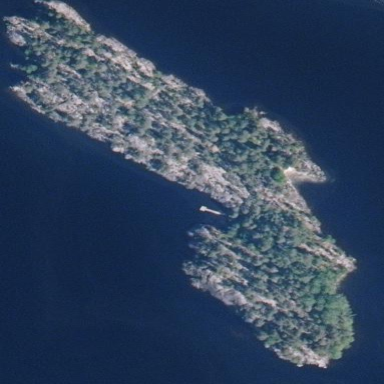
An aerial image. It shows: Island covered with woodland.